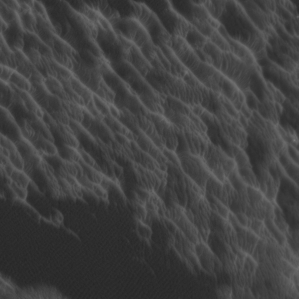
Label: non_frost